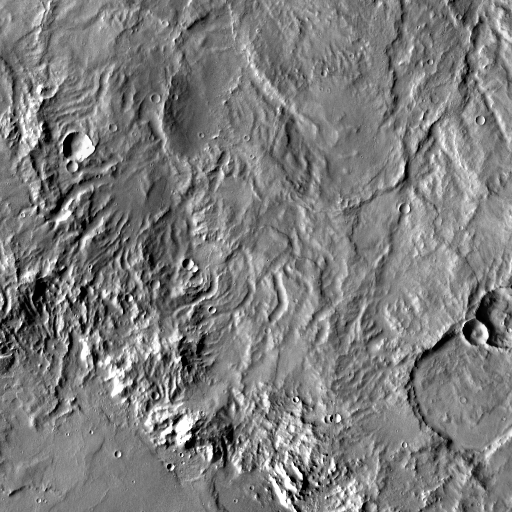
Crater classes present: Background, Other, Layered, Buried, Secondary